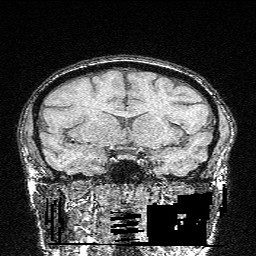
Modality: FLASH
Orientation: sagittal
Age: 29
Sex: male